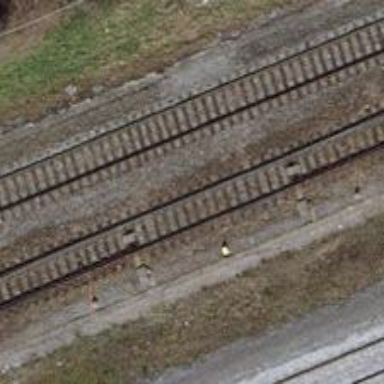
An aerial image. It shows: Railway switch.